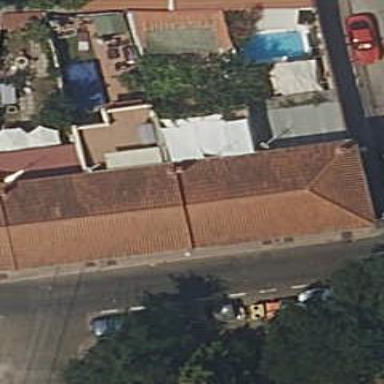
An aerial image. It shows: Terrace building.